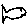
Label: fish